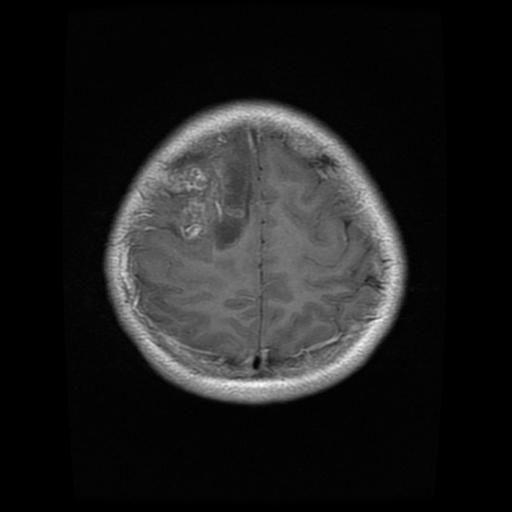
Label: glioma